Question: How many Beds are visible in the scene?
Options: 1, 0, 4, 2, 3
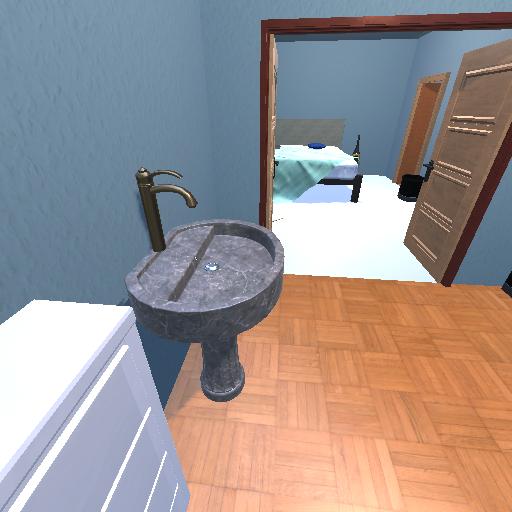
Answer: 1